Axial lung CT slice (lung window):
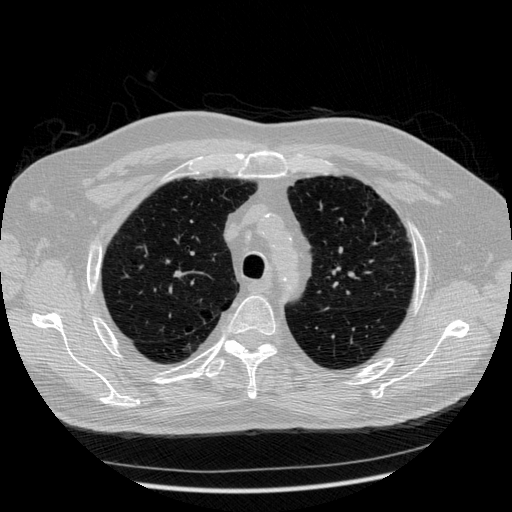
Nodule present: no